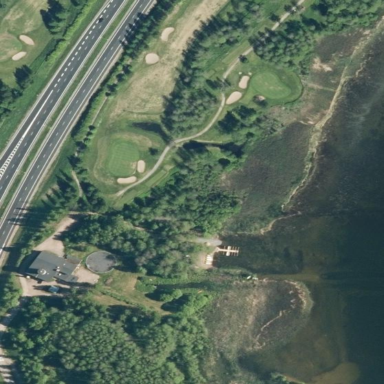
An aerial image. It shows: Grassy area designated as golf fairway.